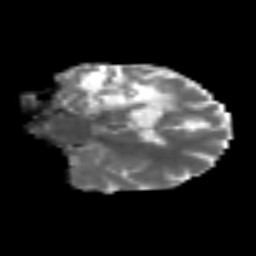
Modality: MD
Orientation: coronal
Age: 54
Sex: male
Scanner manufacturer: siemens
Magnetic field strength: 3 T
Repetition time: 3.2 s
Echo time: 0.081 s